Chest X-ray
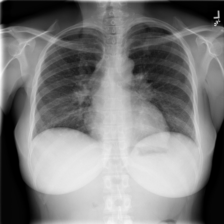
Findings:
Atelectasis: negative
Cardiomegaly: negative
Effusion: negative
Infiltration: negative
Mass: negative
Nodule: negative
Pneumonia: negative
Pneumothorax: negative
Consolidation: negative
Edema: negative
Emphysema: negative
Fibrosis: negative
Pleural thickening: negative
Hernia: negative